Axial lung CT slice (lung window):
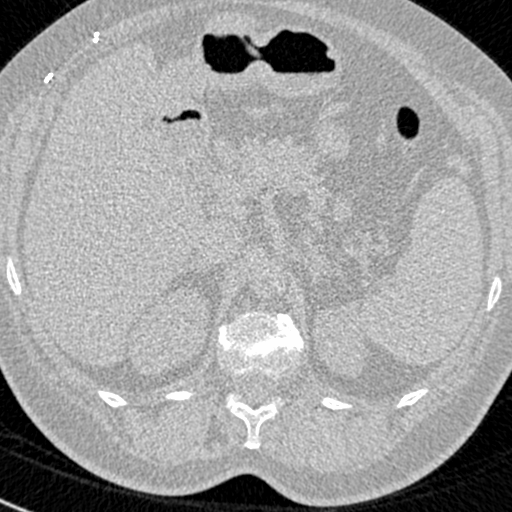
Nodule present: no